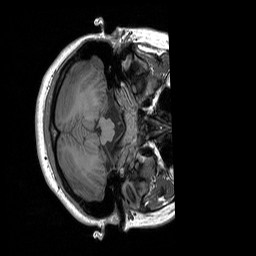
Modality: T1w
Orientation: axial
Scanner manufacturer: siemens
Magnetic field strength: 3 T
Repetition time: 1.76 s
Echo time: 0.0022 s